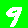
Digit: 9